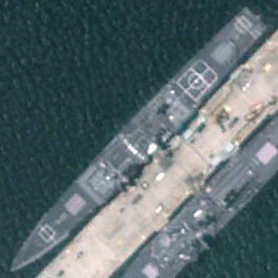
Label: cruiser